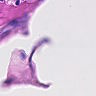
Metastatic tissue present: no